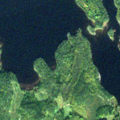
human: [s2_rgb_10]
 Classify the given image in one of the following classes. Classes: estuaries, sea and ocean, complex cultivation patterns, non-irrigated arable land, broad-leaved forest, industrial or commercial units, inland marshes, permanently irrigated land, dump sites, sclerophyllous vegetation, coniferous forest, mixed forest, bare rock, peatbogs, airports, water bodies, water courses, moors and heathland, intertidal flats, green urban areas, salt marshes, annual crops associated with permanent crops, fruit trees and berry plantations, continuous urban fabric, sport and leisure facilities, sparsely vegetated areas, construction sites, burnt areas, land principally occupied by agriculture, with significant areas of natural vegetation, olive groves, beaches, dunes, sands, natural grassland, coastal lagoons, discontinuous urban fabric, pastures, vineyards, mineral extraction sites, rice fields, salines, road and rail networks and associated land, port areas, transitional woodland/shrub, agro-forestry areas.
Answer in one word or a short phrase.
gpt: coniferous forest, mixed forest, water bodies